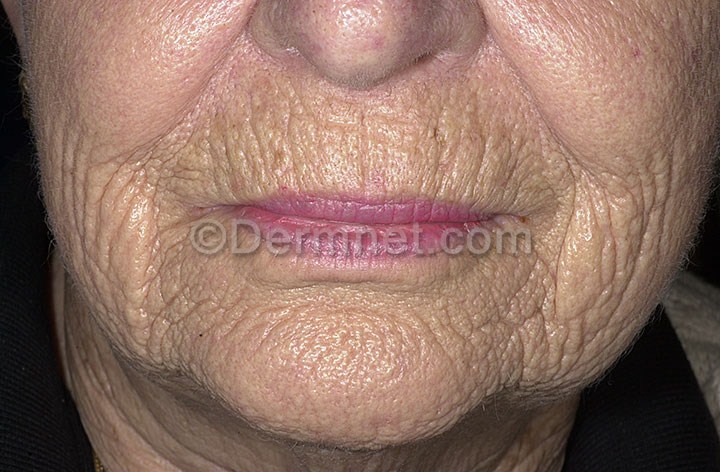
Disease: Light Diseases and Disorders of Pigmentation